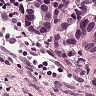
Metastatic tissue present: yes